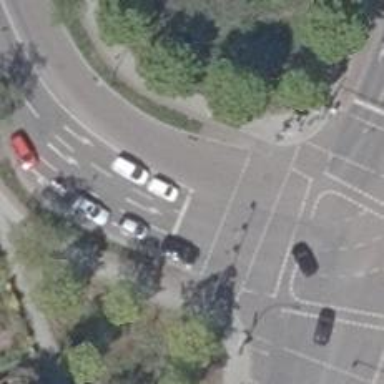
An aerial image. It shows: Road with traffic signals for signaling.